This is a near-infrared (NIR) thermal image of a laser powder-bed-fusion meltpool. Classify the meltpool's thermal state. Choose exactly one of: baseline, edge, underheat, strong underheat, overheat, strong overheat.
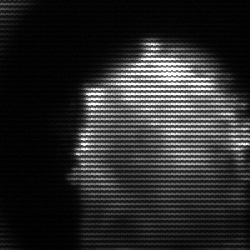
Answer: baseline